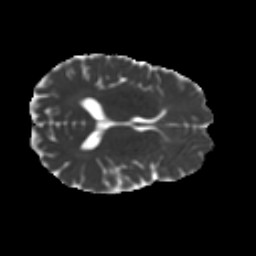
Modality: MD
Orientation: axial
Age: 48
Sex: female
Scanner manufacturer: ge
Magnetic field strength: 3 T
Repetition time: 7.8 s
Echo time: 0.0607 s